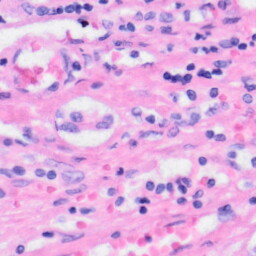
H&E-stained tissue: Liver